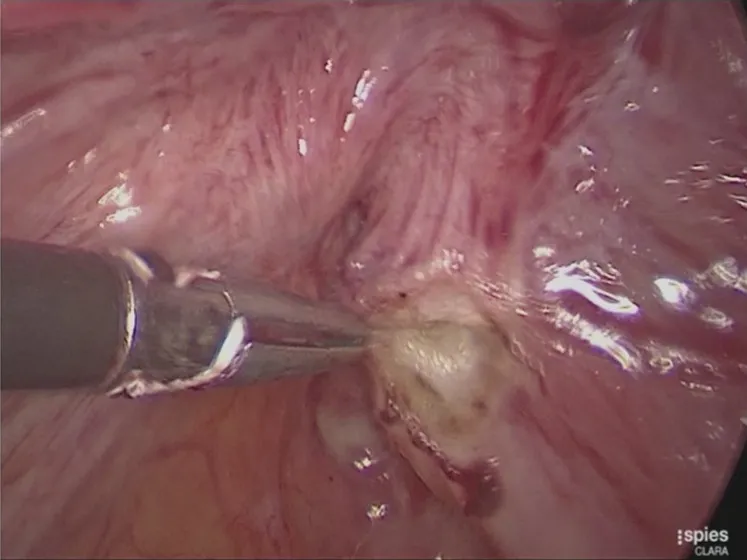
Peritoneal surface of the rectum was excised, fat layer was still intact, countinue with endometriosis nodule excision.
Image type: medical_photograph (other_medical_photograph)